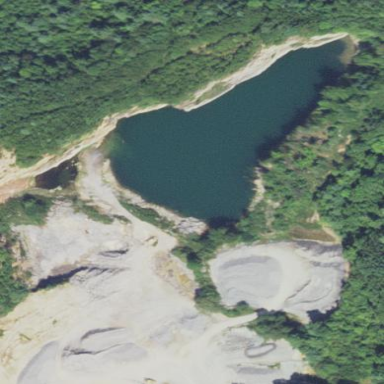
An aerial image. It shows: Quarry area.